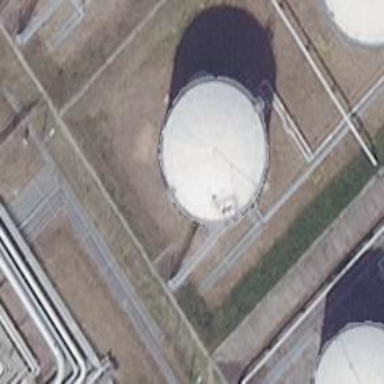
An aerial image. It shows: Storage tank created as man-made structure.